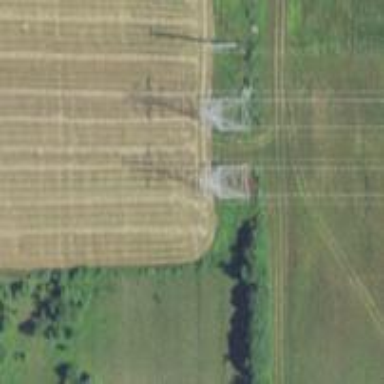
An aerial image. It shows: Power tower.